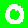
Digit: 0